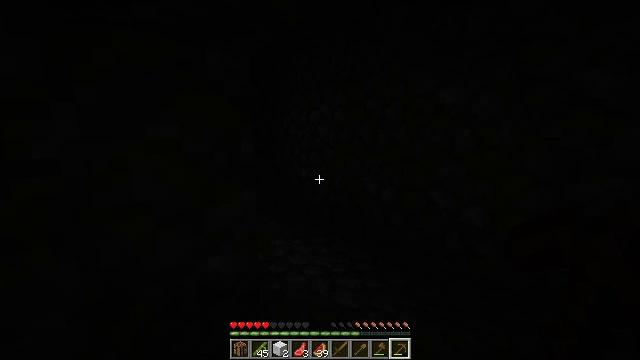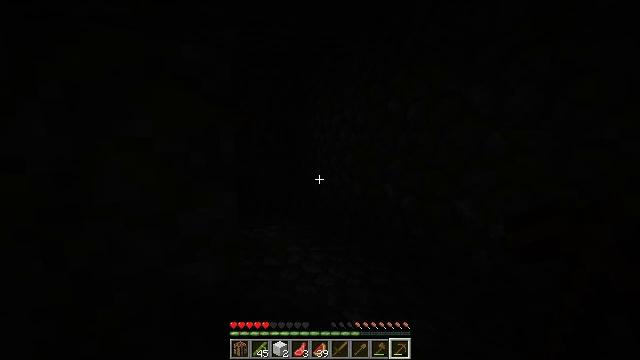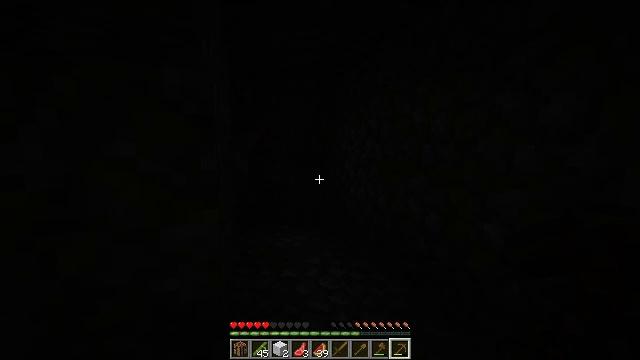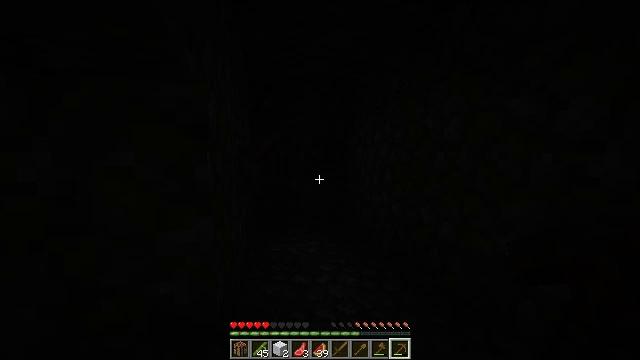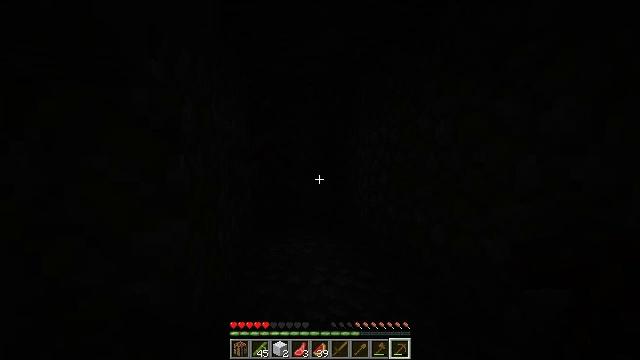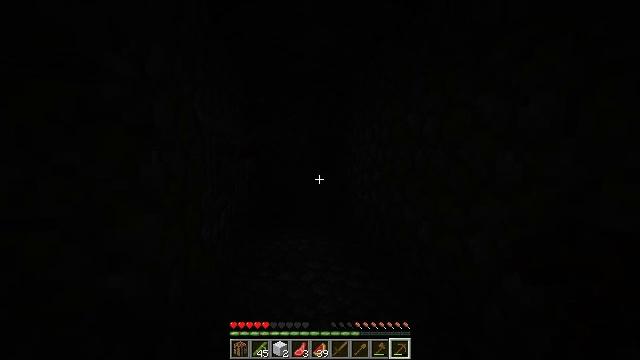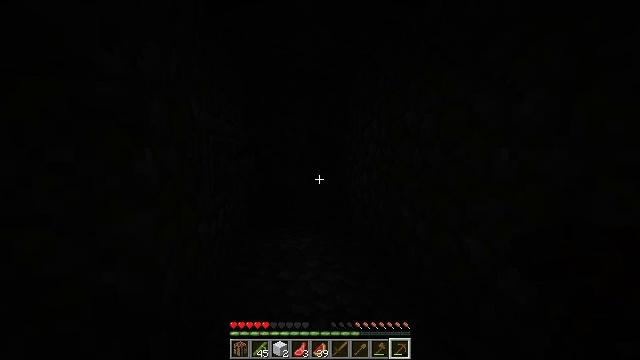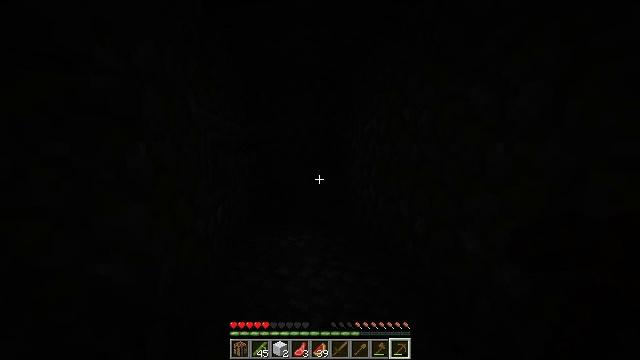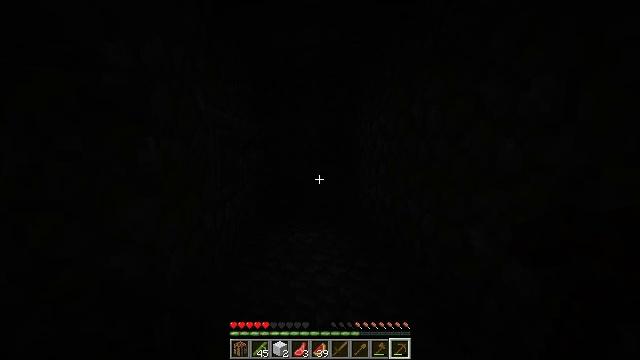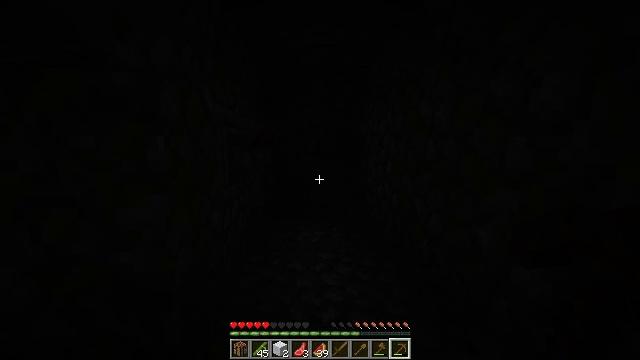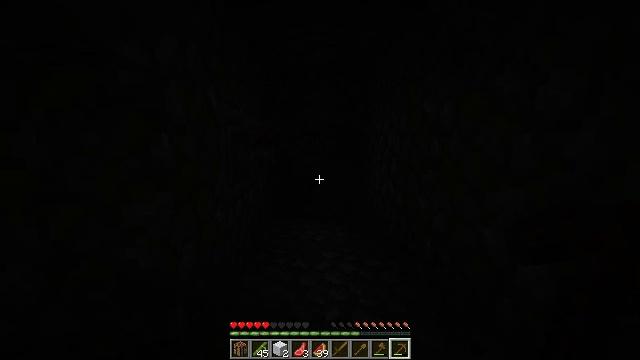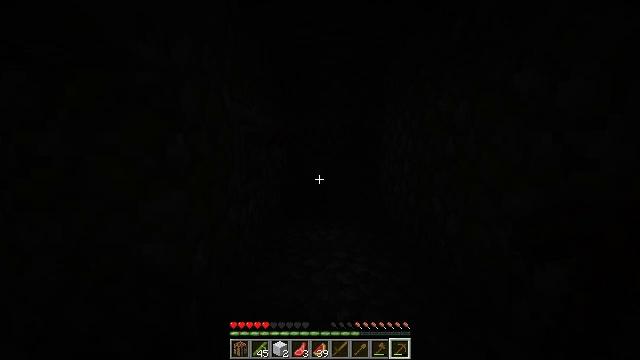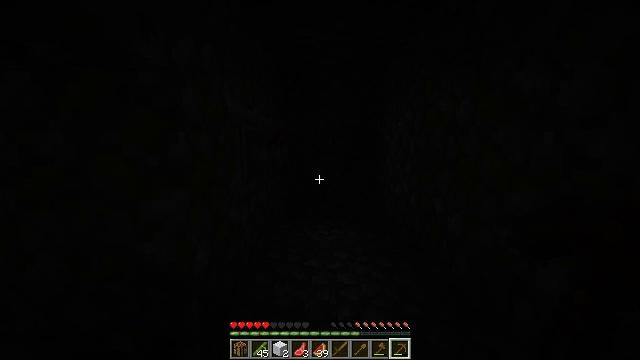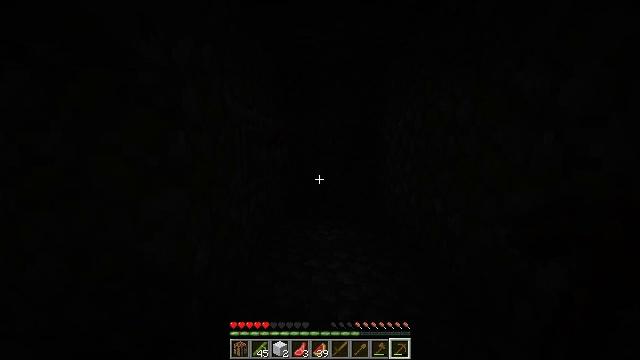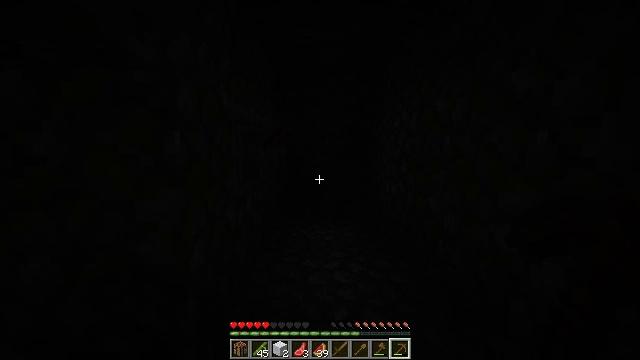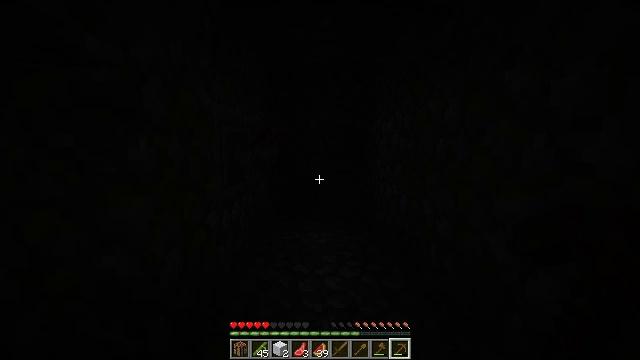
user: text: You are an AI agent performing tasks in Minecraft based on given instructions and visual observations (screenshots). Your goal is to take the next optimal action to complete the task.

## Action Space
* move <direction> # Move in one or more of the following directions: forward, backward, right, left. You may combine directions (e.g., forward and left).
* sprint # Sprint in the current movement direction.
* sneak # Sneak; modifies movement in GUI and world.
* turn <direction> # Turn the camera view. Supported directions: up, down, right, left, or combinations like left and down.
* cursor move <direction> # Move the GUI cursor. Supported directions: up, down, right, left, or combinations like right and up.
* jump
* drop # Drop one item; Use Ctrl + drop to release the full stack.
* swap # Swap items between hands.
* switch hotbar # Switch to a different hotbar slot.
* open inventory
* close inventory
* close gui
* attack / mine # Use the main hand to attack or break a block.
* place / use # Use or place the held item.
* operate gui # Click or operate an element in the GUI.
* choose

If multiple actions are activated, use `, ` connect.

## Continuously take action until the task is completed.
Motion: motion action
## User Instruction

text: Retrieve the lever from the wall.
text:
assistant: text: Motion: move right, turn left and up
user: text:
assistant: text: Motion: move right, turn left and up
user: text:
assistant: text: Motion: move right, turn left and up
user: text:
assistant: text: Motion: move right, turn left
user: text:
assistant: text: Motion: no_op
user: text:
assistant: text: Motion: no_op
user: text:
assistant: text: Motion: no_op
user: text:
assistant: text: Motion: turn left
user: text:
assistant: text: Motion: turn left
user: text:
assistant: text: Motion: turn left
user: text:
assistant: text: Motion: turn left
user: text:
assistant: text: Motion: no_op
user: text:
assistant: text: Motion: no_op
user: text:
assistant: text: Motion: move forward and move right
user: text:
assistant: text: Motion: move forward and move right
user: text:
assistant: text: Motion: move forward and move right
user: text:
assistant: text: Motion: move forward and move right
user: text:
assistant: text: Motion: move forward and move right, turn left
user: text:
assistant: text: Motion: move forward and move right, turn left
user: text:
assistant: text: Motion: move forward and move right, turn left
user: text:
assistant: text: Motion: move forward and move right, turn left
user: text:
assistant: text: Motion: move forward and move right, turn left
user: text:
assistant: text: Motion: move right, turn left
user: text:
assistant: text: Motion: turn left
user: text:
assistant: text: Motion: no_op
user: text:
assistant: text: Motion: turn left
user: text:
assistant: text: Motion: turn left
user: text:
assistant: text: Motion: turn left
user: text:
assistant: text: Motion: no_op
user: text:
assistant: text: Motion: no_op